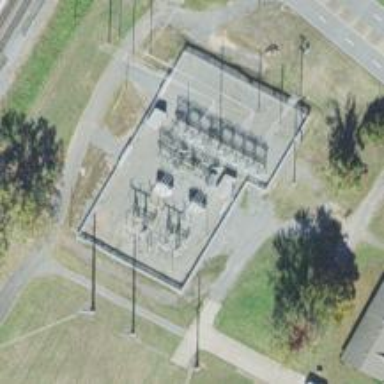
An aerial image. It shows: Power substation enclosed by fence.